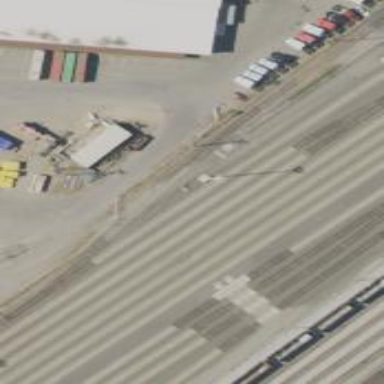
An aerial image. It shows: Railway yard.